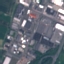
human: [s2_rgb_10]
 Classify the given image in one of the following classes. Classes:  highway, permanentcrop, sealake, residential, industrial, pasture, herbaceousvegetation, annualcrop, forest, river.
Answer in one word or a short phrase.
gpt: Industrial